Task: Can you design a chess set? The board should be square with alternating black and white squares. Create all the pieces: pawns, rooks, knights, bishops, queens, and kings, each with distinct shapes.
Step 1871:
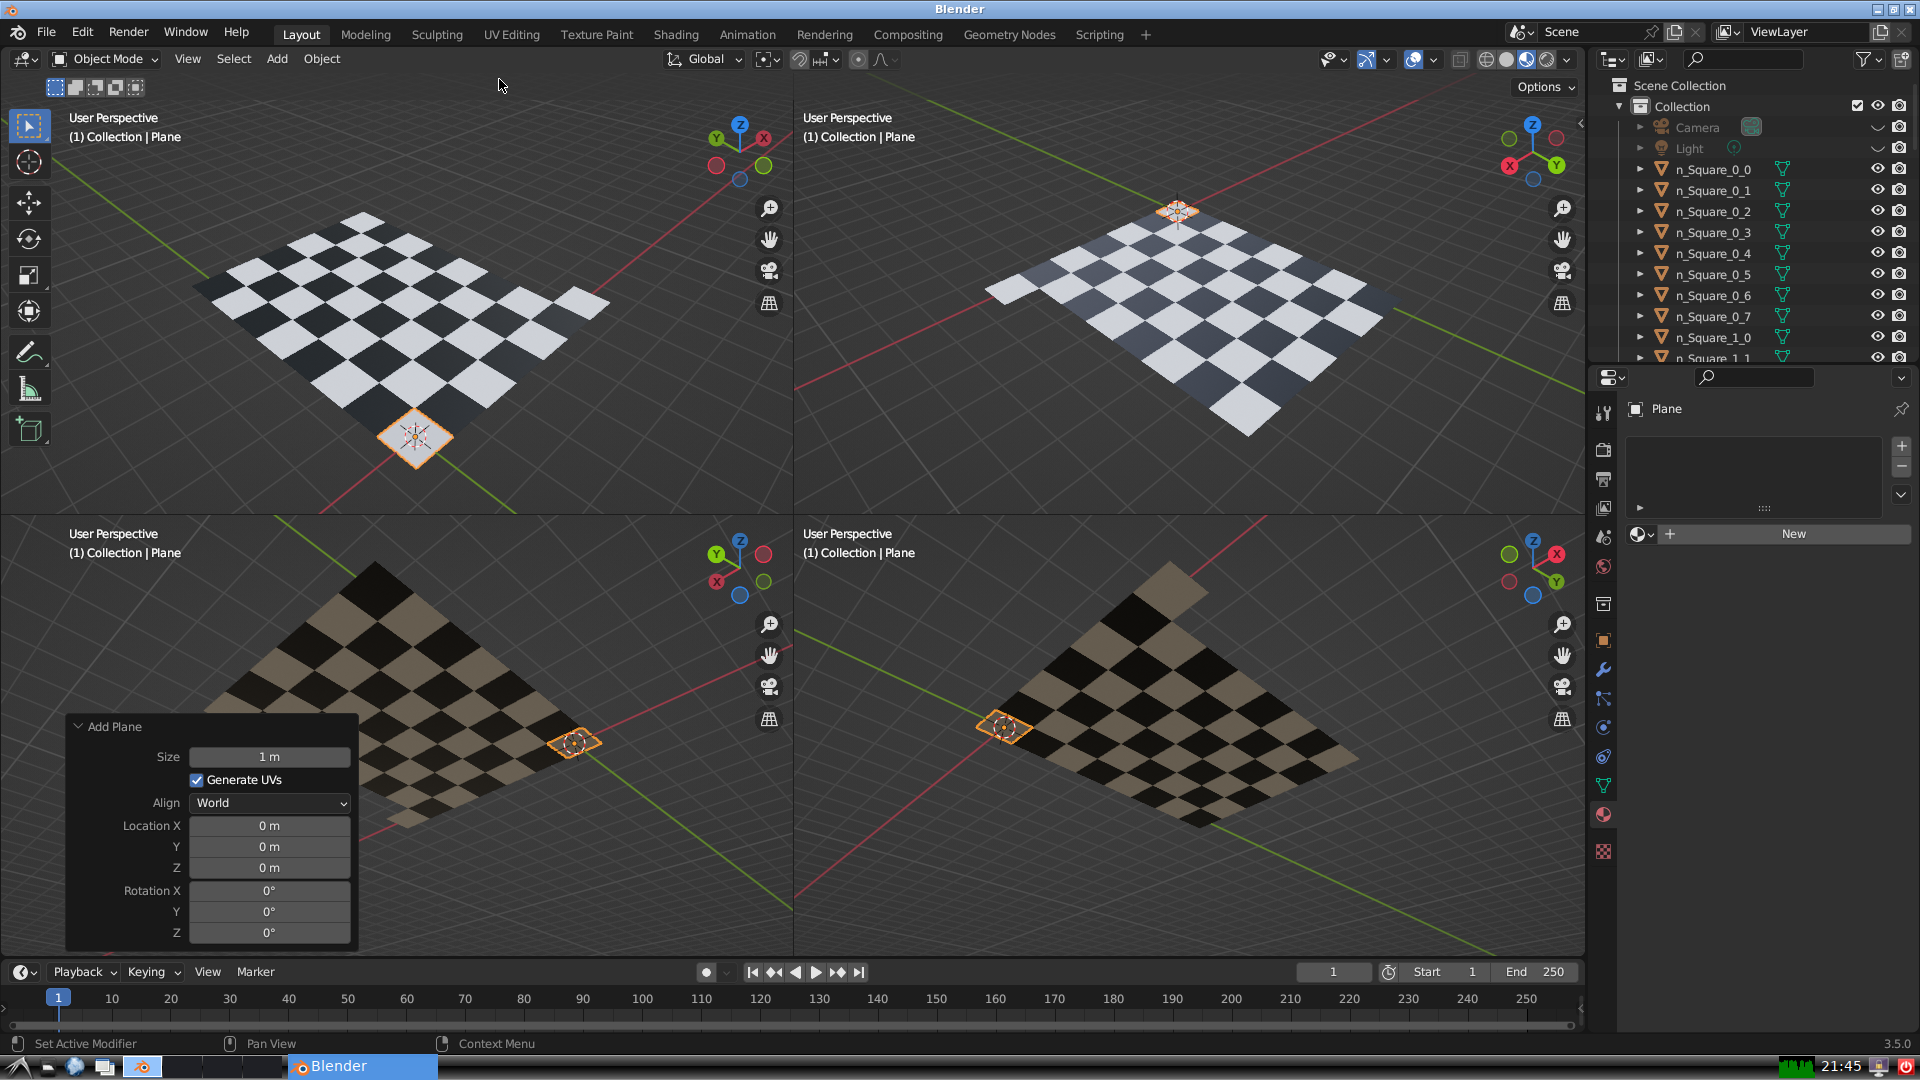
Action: {"mouse_move": [270, 758]}